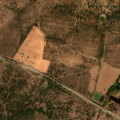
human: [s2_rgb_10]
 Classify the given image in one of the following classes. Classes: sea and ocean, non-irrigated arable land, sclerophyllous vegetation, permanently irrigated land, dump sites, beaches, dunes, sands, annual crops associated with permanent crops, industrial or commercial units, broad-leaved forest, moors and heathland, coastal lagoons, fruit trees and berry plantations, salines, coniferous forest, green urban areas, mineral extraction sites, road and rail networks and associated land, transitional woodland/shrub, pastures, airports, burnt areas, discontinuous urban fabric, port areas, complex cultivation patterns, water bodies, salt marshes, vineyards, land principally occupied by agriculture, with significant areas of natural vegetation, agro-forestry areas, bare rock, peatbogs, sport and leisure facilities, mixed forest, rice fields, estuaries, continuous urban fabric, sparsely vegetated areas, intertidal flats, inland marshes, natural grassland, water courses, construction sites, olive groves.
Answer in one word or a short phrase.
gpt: non-irrigated arable land, agro-forestry areas, transitional woodland/shrub